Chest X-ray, PA view. Patient: 40 years old, sex F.
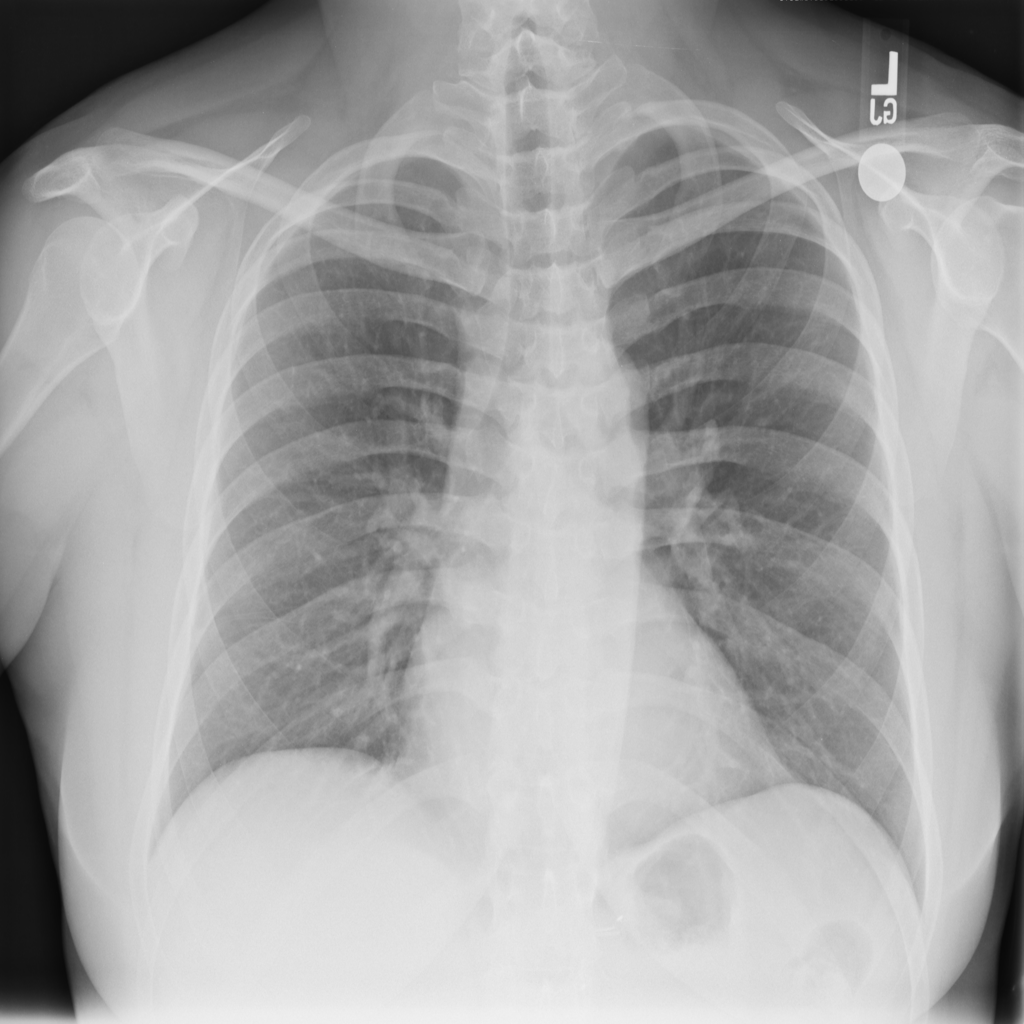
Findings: No Finding